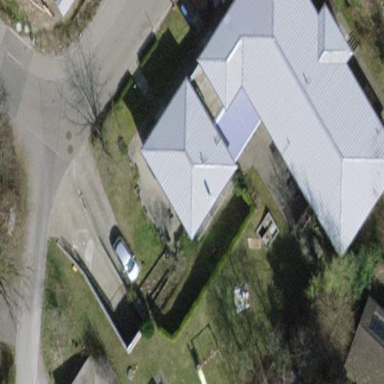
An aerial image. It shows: Terrace building.